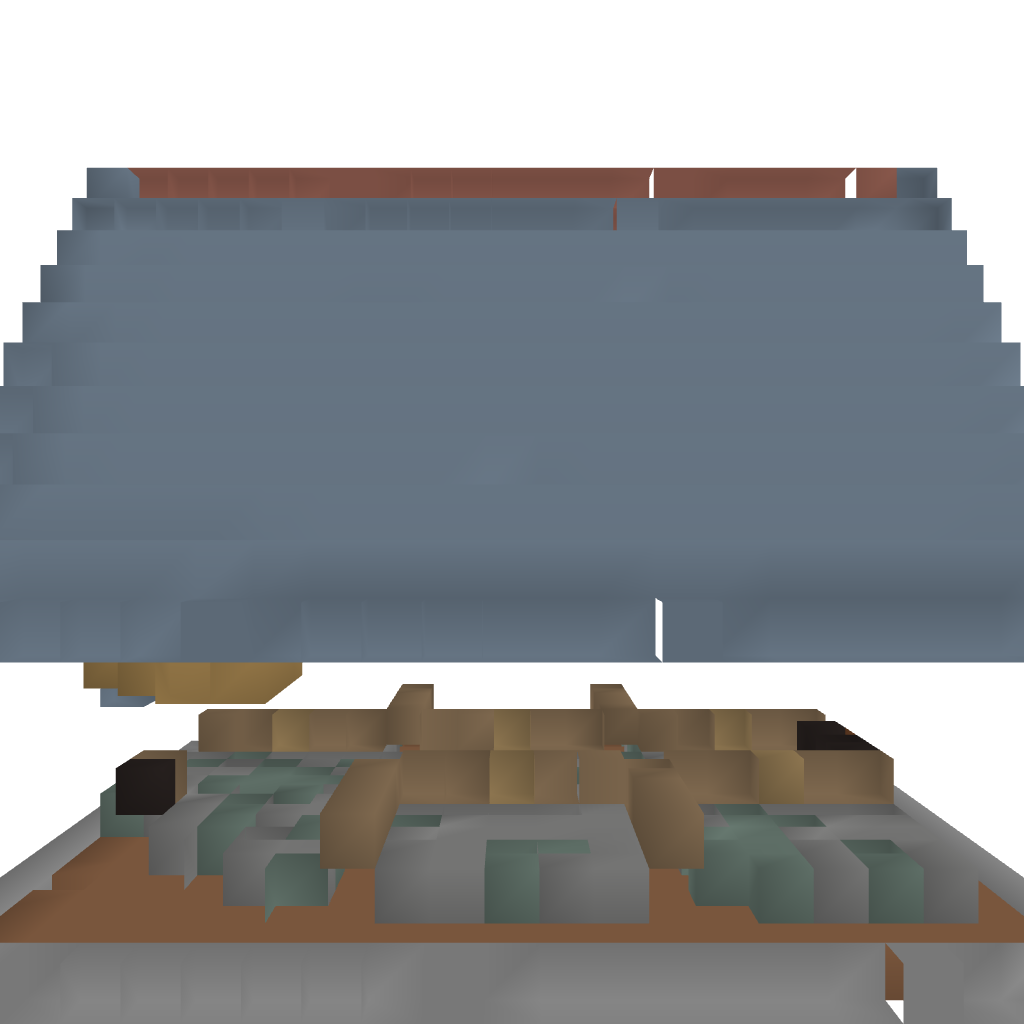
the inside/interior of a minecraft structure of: Barn_Large